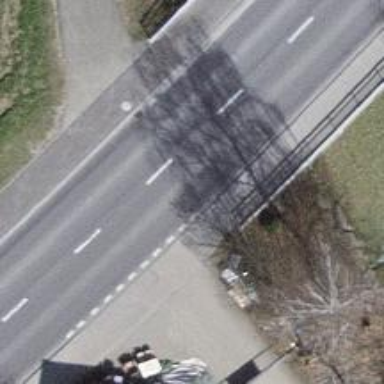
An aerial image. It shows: There is primary highway with cycle track on the left side.